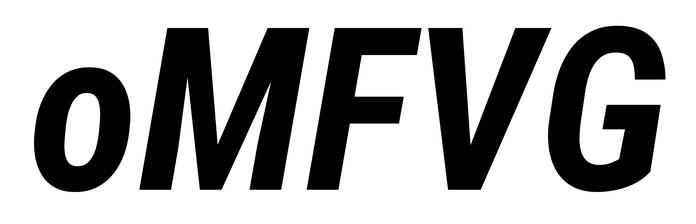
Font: Roboto-Italic_Condensed_Bold_Italic